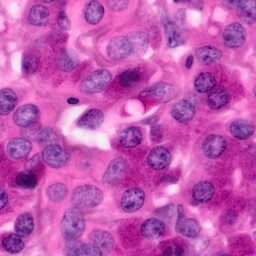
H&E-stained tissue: Pancreatic